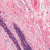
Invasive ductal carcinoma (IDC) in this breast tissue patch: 0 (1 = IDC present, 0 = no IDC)